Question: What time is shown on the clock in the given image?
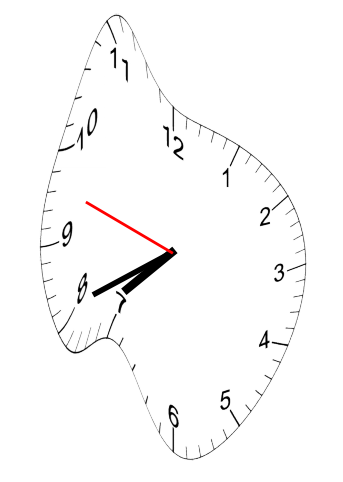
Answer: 07:40:48